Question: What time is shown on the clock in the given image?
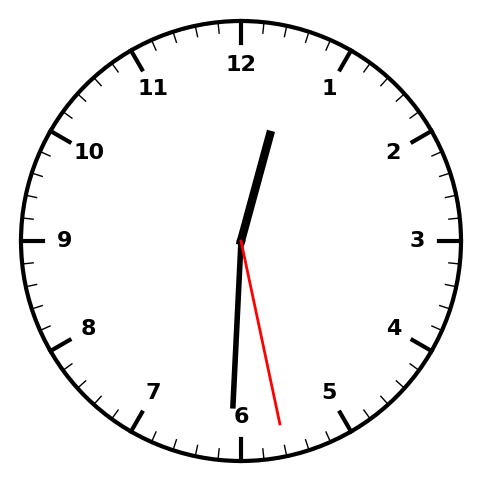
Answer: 12:30:28